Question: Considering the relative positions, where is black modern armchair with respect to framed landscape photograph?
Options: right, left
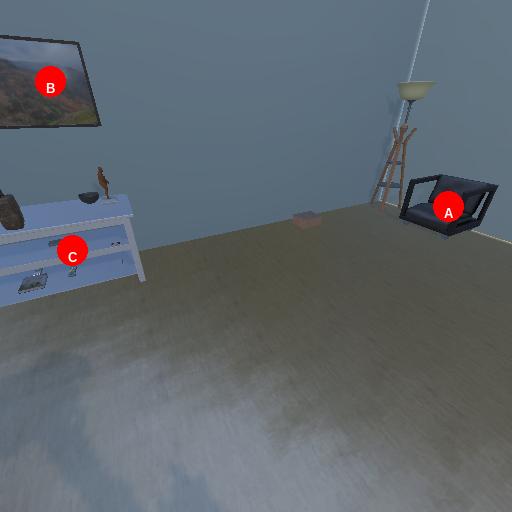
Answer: right